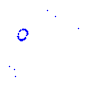
Particle: proton